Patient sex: M
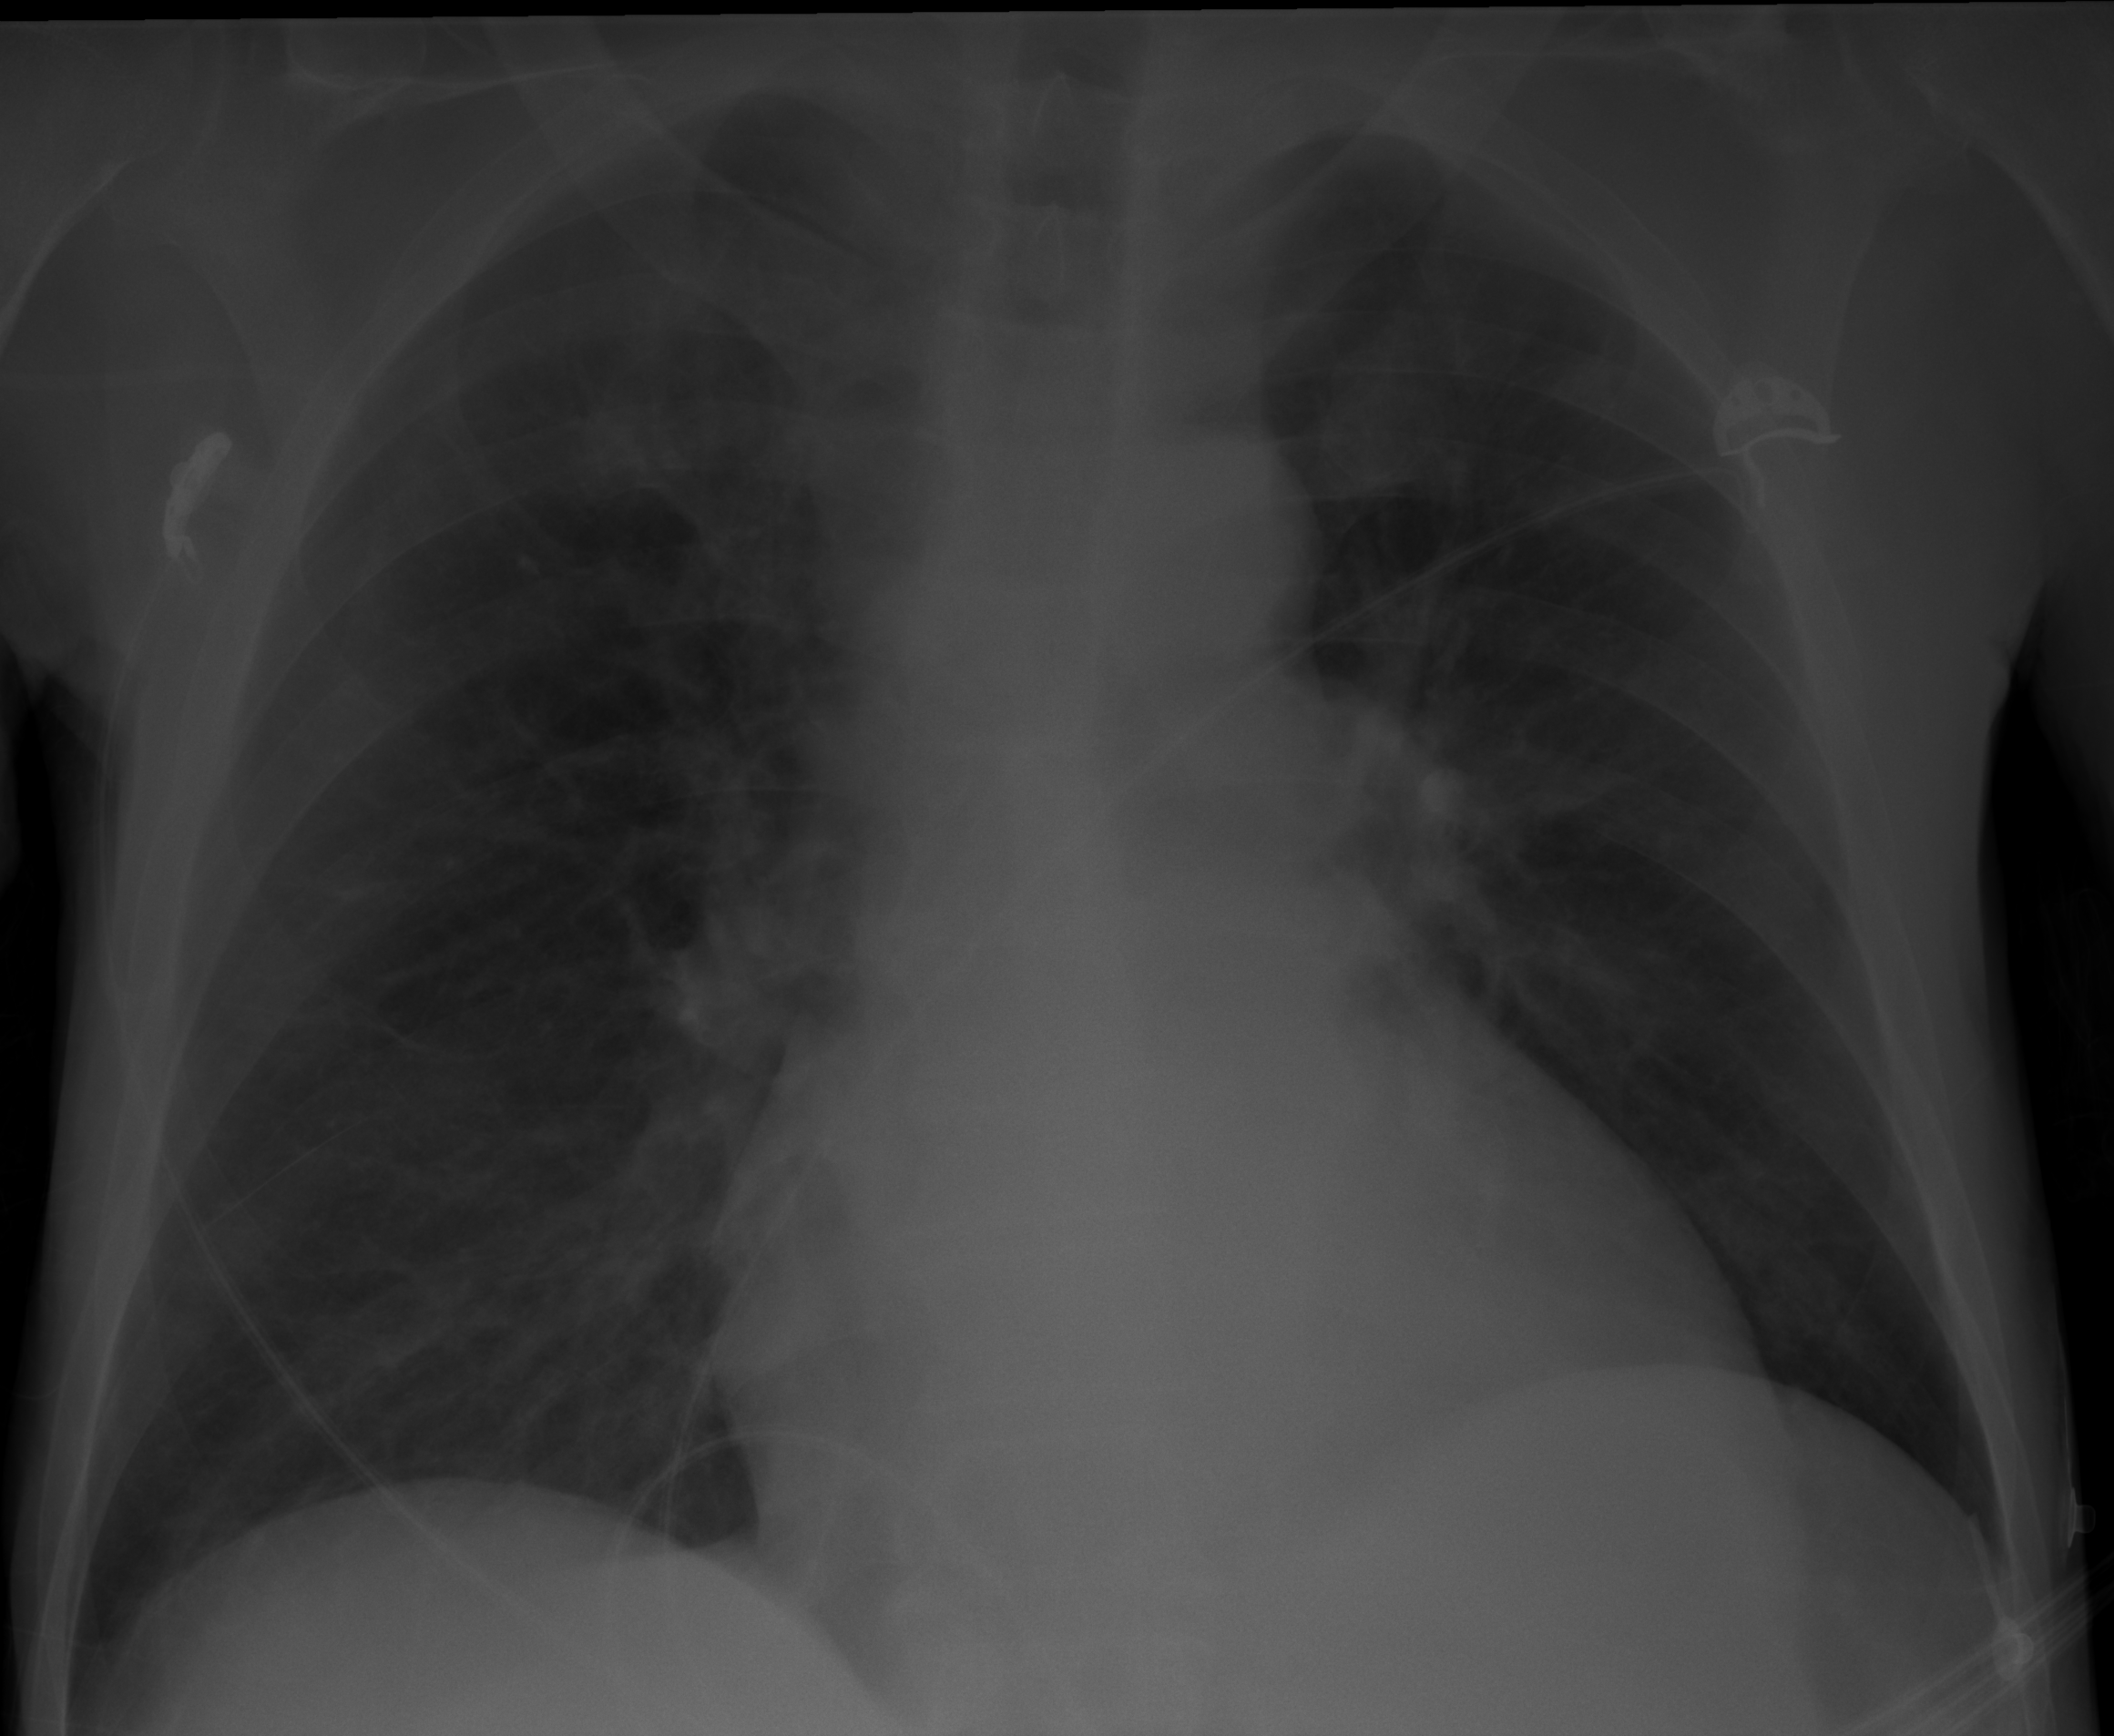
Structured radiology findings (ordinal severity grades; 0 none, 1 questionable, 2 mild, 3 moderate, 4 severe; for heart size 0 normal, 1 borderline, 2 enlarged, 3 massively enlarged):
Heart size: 2
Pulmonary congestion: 0
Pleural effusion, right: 0
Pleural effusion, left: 0
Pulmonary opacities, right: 0
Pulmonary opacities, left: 0
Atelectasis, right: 1
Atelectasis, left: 0